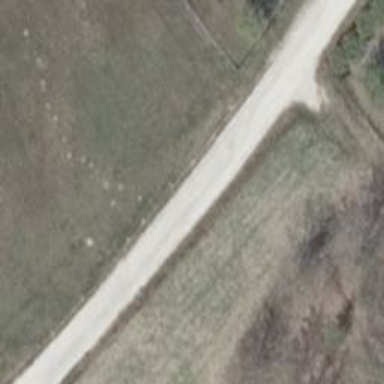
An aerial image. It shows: Service road with sand surface.